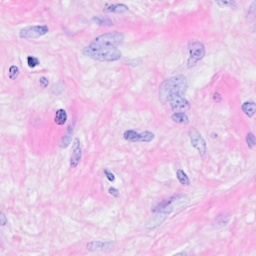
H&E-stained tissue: Breast